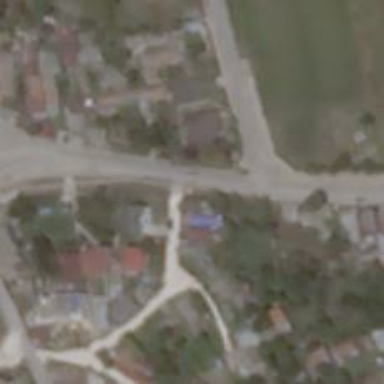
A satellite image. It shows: Residential road with bridge.